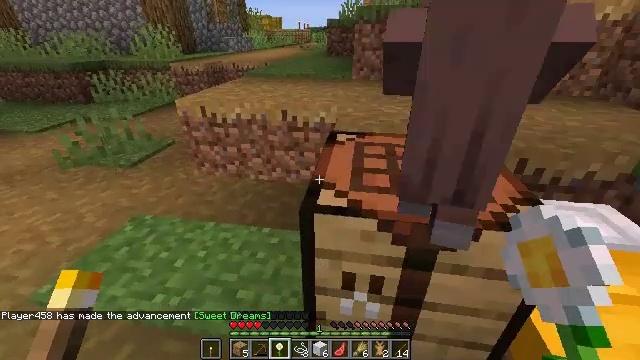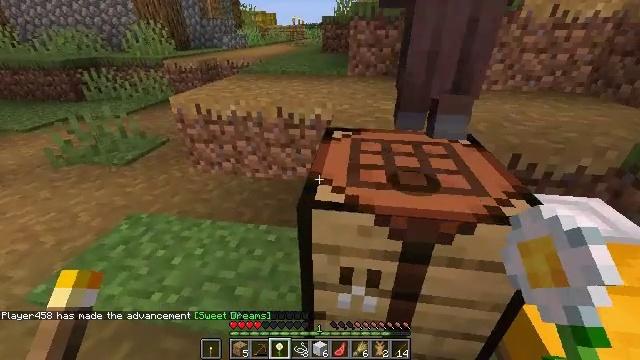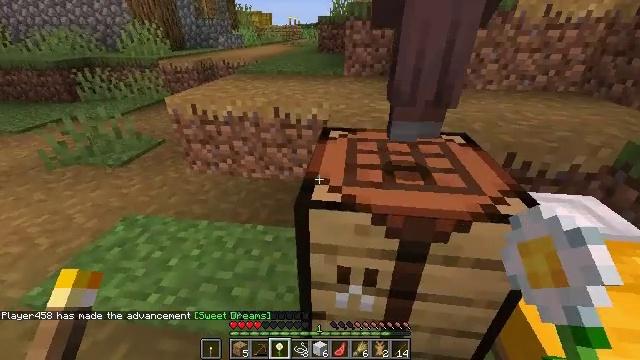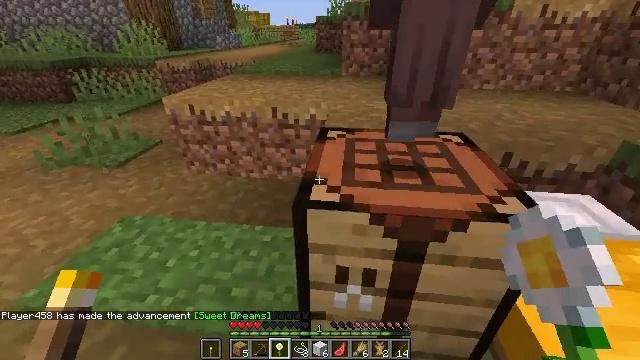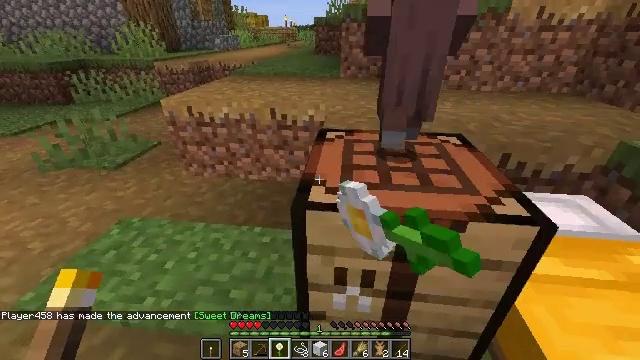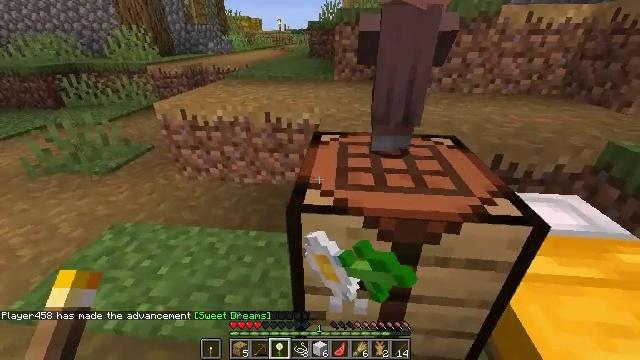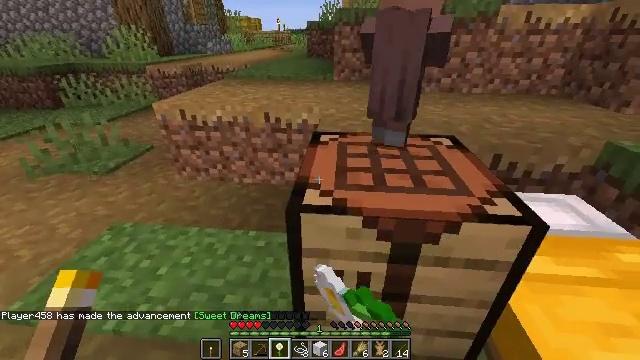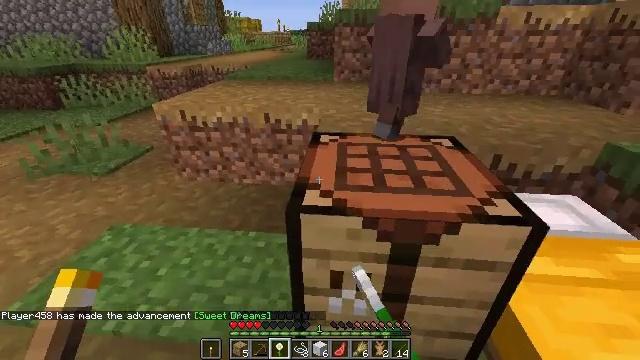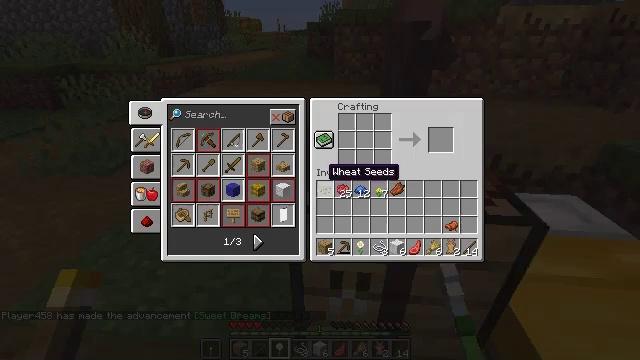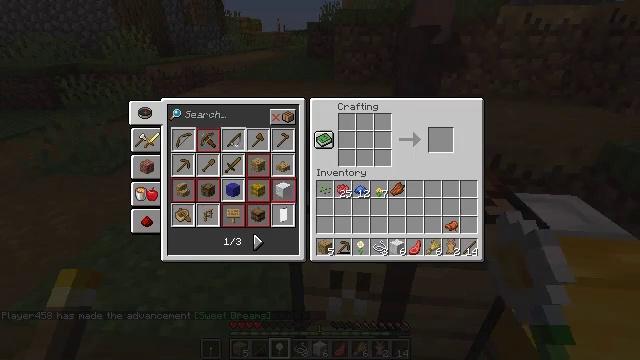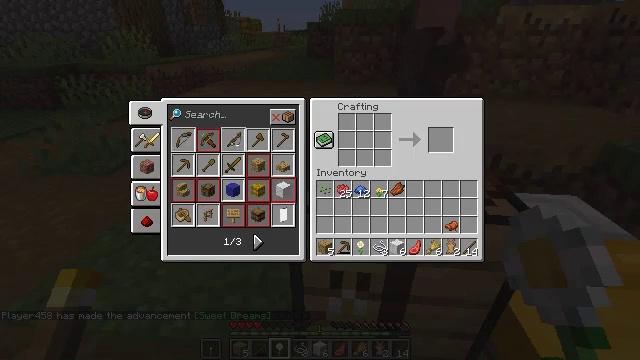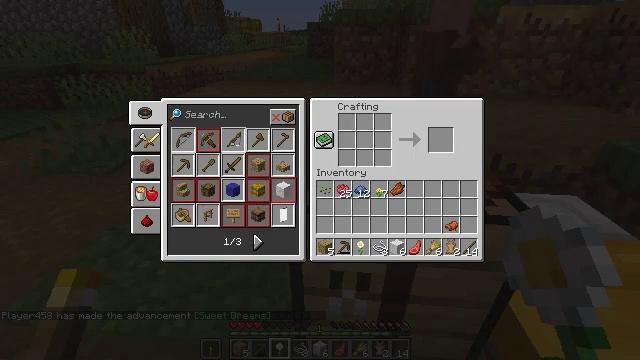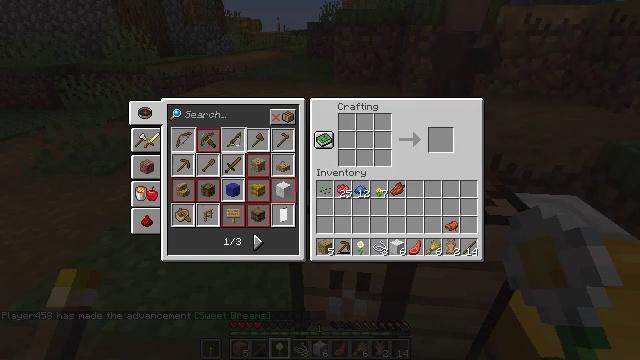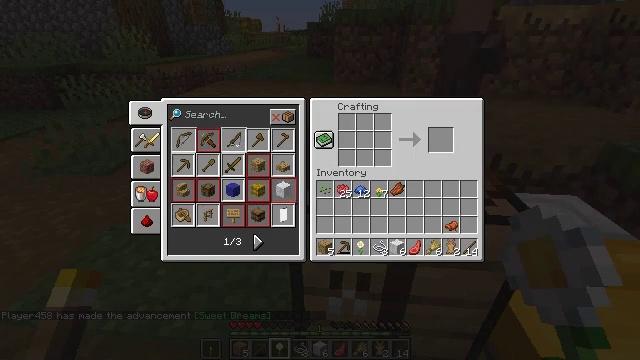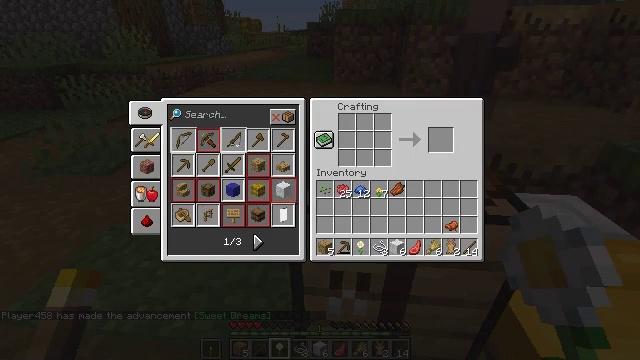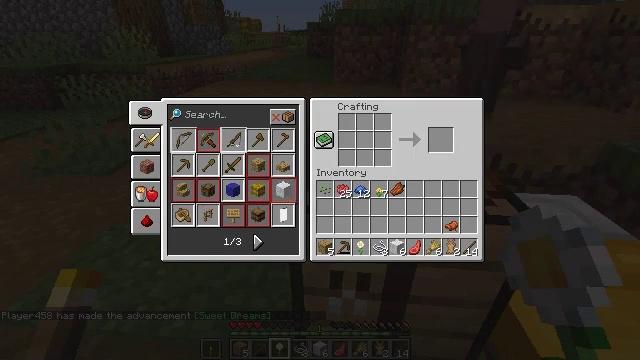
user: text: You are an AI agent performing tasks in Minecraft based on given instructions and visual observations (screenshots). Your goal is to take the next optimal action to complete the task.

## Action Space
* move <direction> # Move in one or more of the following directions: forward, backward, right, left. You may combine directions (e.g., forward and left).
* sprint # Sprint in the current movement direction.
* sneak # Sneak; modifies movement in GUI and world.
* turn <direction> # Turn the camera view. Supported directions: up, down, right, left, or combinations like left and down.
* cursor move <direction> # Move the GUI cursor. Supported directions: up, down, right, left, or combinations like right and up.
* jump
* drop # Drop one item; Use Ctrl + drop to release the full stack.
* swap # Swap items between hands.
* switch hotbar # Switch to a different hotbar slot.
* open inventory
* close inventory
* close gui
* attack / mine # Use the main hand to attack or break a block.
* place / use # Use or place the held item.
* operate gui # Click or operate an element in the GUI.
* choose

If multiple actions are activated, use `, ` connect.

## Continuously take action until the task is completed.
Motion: motion action
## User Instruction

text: Interact with the crafting table to craft a loom.
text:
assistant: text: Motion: turn right
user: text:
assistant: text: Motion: no_op
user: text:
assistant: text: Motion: use / place
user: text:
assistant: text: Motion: use / place
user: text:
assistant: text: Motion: turn right
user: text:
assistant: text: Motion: no_op
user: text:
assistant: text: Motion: no_op
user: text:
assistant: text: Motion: open gui
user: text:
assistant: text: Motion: no_op
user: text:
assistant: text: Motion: cursor move left
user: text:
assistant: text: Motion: no_op
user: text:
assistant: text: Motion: no_op
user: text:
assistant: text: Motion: no_op
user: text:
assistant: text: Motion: no_op
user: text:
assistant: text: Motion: cursor move right
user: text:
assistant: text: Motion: no_op
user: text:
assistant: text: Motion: cursor move left
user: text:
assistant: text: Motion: cursor move left and down
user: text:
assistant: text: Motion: cursor move left and down
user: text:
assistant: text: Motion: no_op
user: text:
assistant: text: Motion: no_op
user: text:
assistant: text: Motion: cursor move down
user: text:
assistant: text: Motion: no_op
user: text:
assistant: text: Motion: no_op
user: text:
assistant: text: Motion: operate gui
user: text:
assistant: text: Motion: operate gui
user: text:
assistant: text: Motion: operate gui
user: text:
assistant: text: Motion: no_op
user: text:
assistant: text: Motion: no_op
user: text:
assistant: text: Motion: no_op